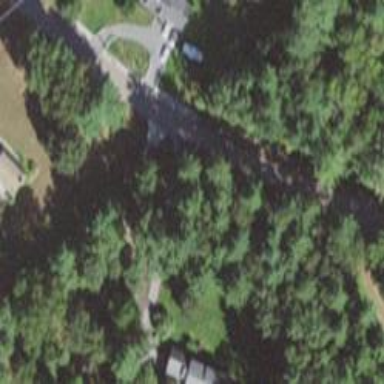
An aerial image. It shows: Driveway leading to service road.